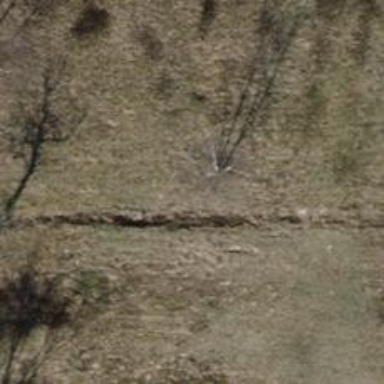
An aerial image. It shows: Path leading to bridge.